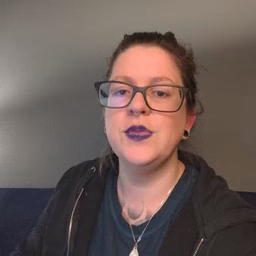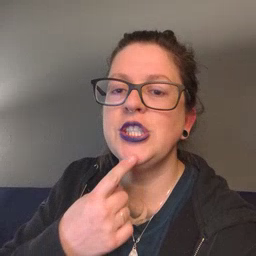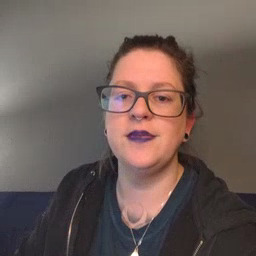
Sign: chin